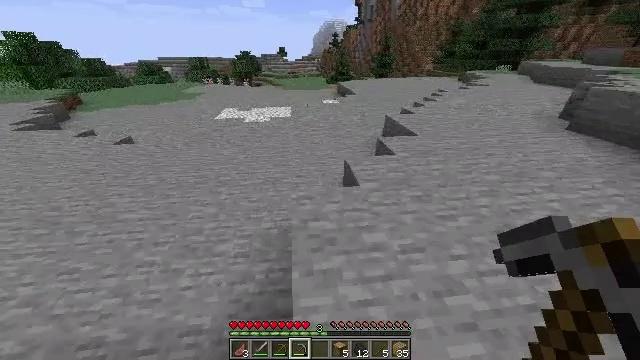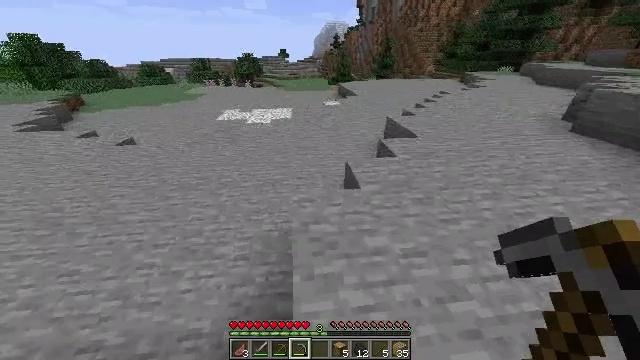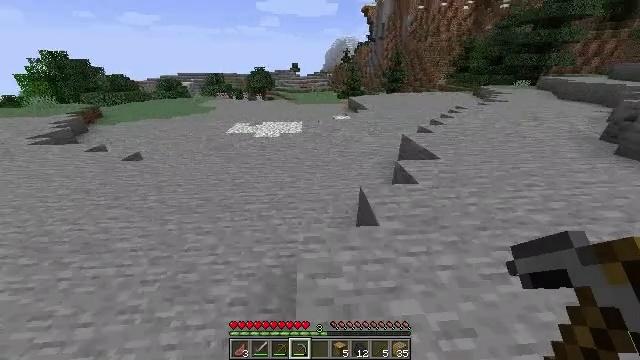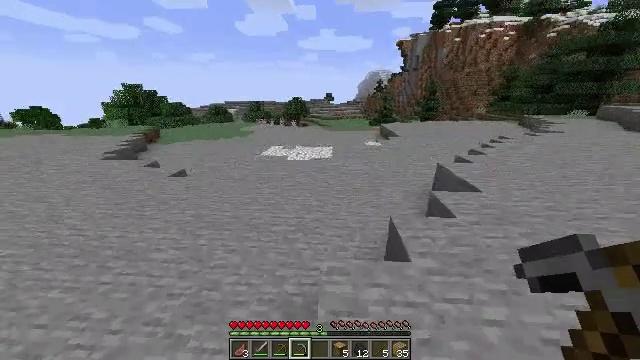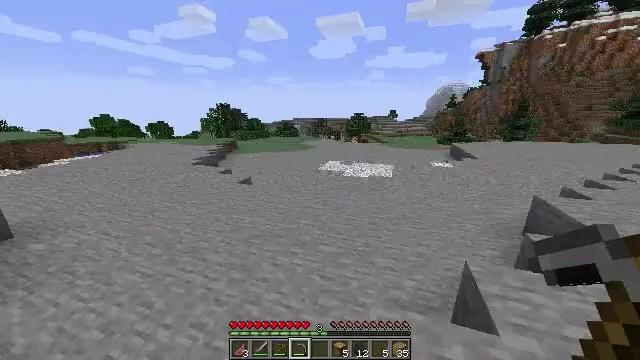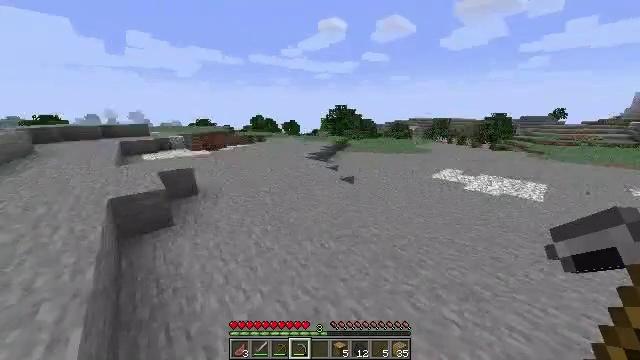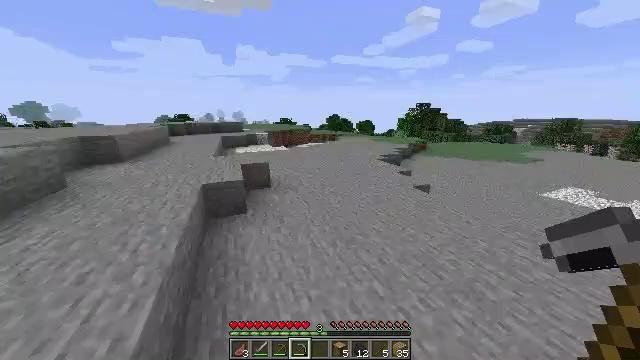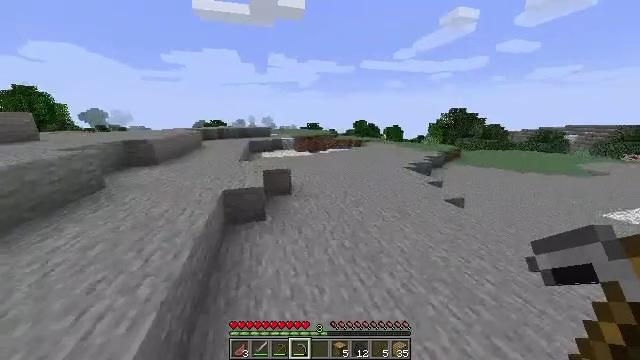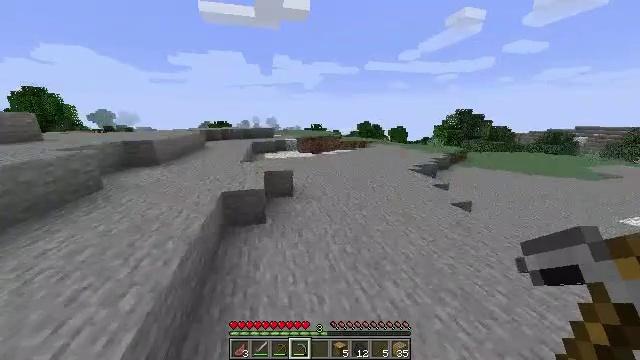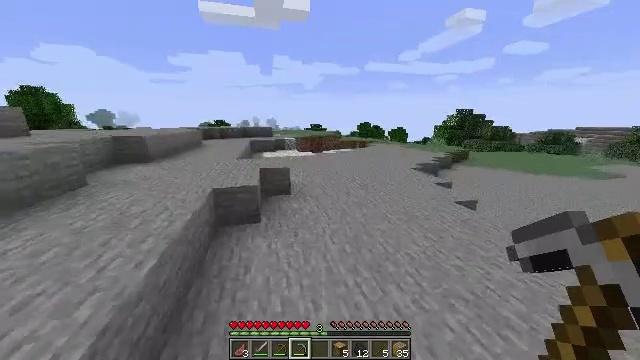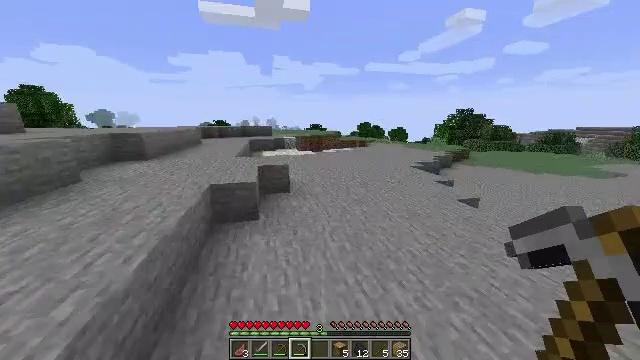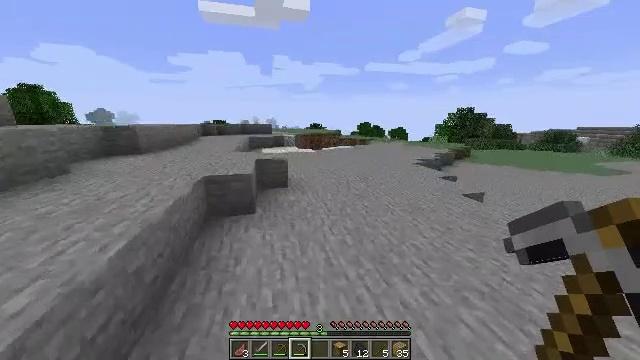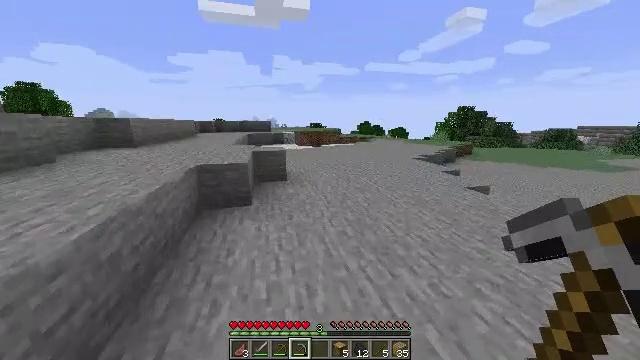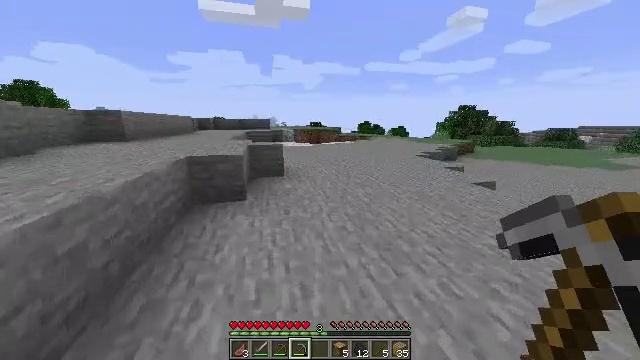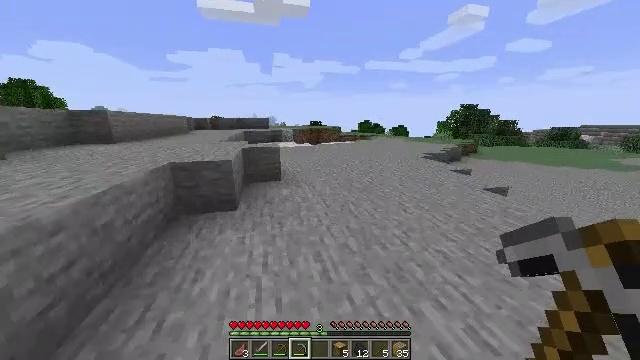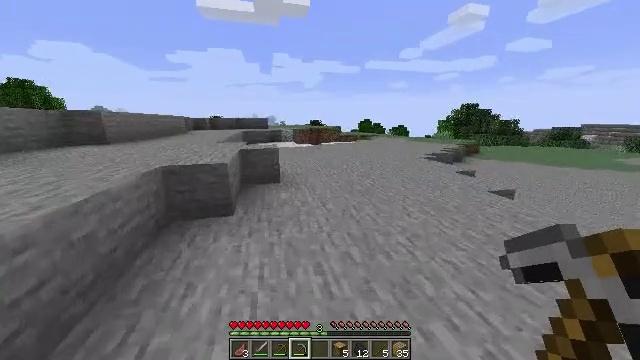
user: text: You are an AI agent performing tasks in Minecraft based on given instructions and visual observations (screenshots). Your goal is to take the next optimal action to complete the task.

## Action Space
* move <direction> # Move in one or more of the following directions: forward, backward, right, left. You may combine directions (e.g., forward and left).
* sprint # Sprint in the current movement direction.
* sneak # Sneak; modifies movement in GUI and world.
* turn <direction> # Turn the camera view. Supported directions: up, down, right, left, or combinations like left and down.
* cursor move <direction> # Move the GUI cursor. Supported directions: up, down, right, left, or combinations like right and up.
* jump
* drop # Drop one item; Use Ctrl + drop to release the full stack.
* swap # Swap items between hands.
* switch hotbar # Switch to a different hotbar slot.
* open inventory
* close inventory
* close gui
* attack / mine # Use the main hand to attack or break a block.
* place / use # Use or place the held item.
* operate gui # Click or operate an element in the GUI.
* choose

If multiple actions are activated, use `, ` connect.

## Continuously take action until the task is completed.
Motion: motion action
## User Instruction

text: Attack the white bed to collect it.
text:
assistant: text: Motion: move forward
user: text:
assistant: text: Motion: move forward, turn left and up
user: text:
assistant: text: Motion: move forward, turn left and up
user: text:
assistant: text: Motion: move forward, turn left and up
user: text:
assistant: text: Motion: move forward, turn left
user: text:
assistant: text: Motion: move forward, turn left
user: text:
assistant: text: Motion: move forward, turn left and up
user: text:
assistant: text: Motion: move forward, turn left
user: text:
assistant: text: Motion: move forward
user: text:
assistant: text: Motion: move forward
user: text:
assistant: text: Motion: move forward
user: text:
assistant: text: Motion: move forward
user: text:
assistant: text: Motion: move forward
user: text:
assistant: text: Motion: move forward
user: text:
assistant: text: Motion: move forward
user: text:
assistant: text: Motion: move forward
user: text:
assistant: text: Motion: move forward
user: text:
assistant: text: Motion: move forward
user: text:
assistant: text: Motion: move forward
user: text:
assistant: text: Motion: move forward, turn left
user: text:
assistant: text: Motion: move forward, turn left
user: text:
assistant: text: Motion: move forward, turn left and down
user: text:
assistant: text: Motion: move forward
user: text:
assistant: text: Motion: move forward
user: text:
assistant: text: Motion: move forward
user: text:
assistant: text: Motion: move forward
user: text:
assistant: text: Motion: move forward
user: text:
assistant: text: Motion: move forward, turn right
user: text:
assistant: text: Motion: move forward, turn right
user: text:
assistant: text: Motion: move forward